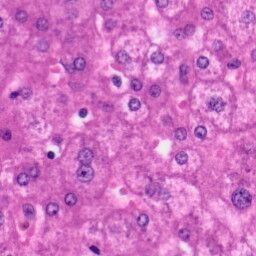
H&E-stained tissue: Liver